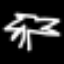
Label: palm tree